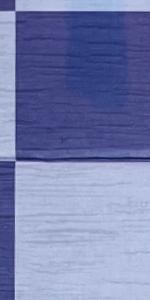
Label: Empty